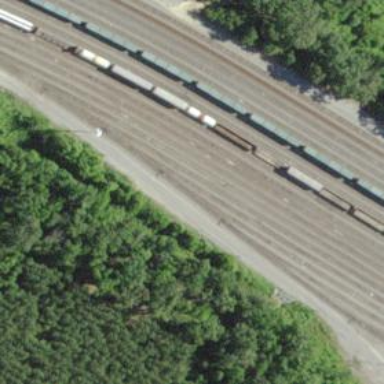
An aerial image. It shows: Railway yard.